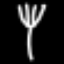
Label: fork